Field crop: maize
Growth stage: 1
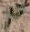
Species: atriplex